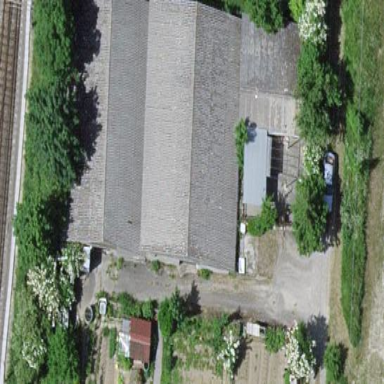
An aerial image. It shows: Shed building.